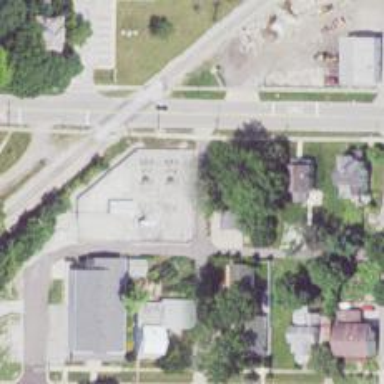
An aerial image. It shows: Alley classified as service road.